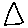
Label: triangle